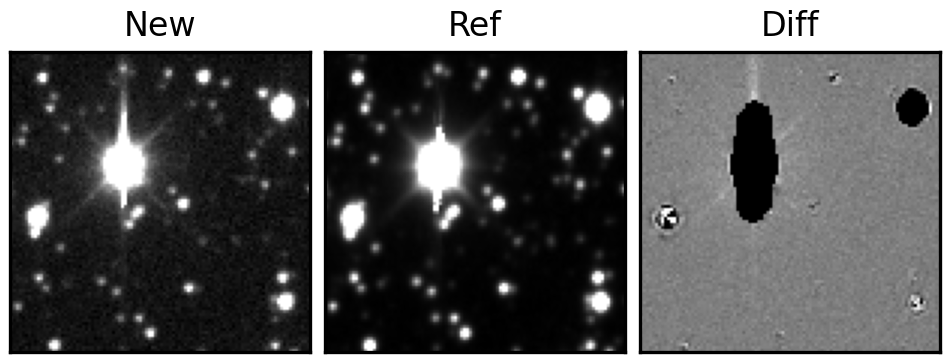
Label: bogus